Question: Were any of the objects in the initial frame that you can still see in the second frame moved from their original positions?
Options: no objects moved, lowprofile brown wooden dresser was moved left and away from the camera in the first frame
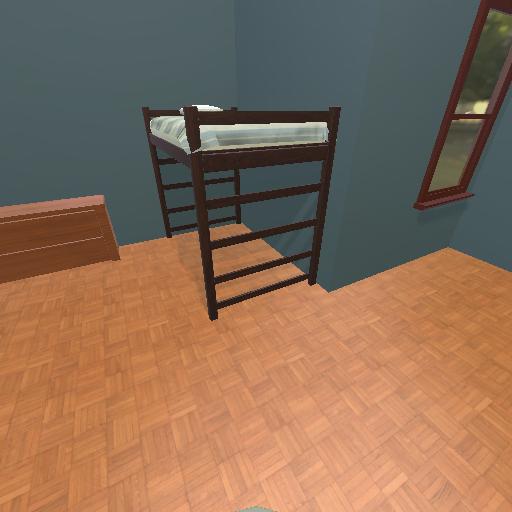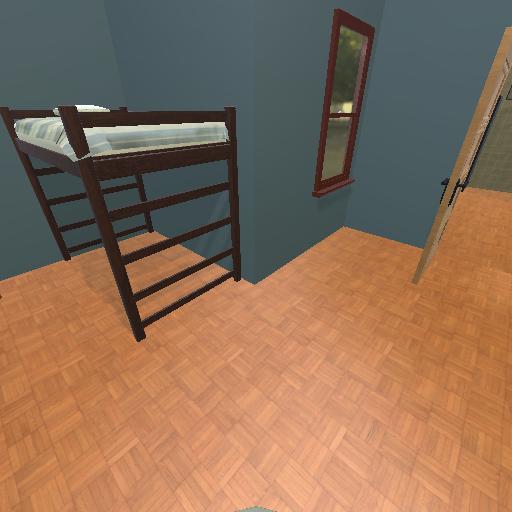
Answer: no objects moved